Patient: sex M, age 60
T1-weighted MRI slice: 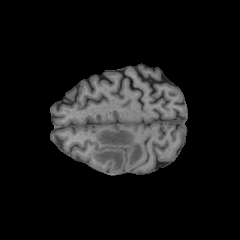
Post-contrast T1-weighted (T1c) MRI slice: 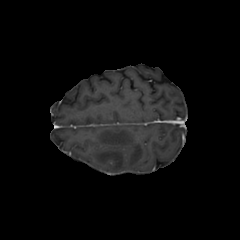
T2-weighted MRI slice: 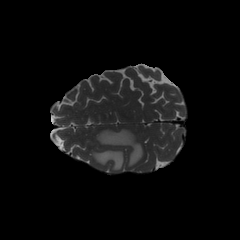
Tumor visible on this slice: yes
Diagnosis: Glioblastoma, IDH-wildtype
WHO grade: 4